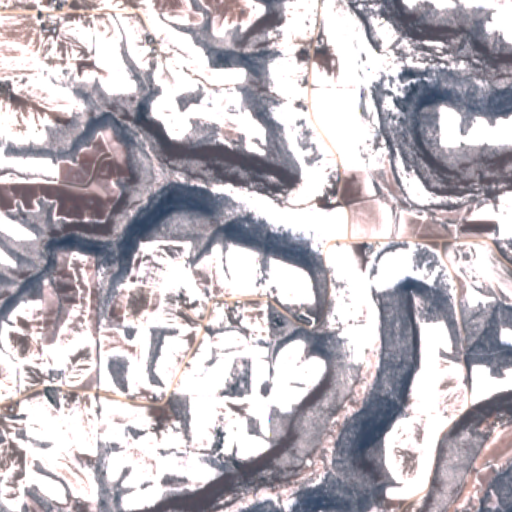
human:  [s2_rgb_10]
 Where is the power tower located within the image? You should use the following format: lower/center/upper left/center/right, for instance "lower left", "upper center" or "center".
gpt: There is no power tower in the image.